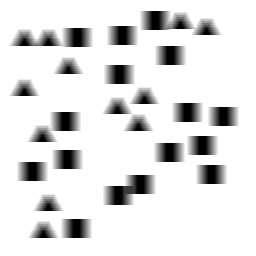
Squares: 16
Triangles: 12
Stars: 0
Total shapes: 28